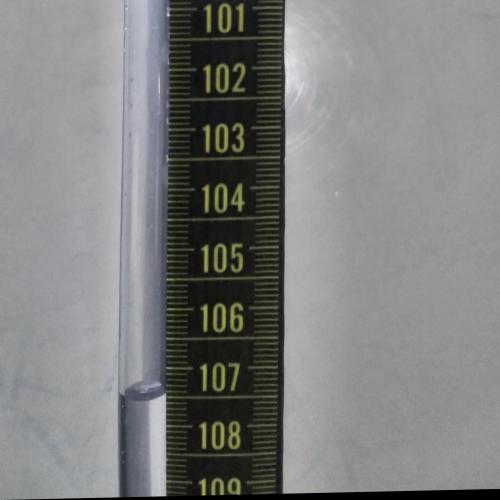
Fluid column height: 107.4 cm